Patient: sex F, age 57
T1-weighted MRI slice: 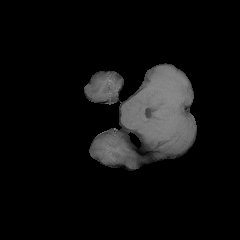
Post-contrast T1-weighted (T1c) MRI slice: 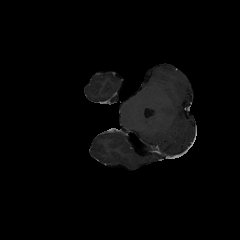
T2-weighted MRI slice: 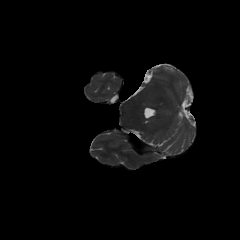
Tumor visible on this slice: no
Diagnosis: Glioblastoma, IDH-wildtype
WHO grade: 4